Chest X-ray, AP view. Patient: 31 years old, sex F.
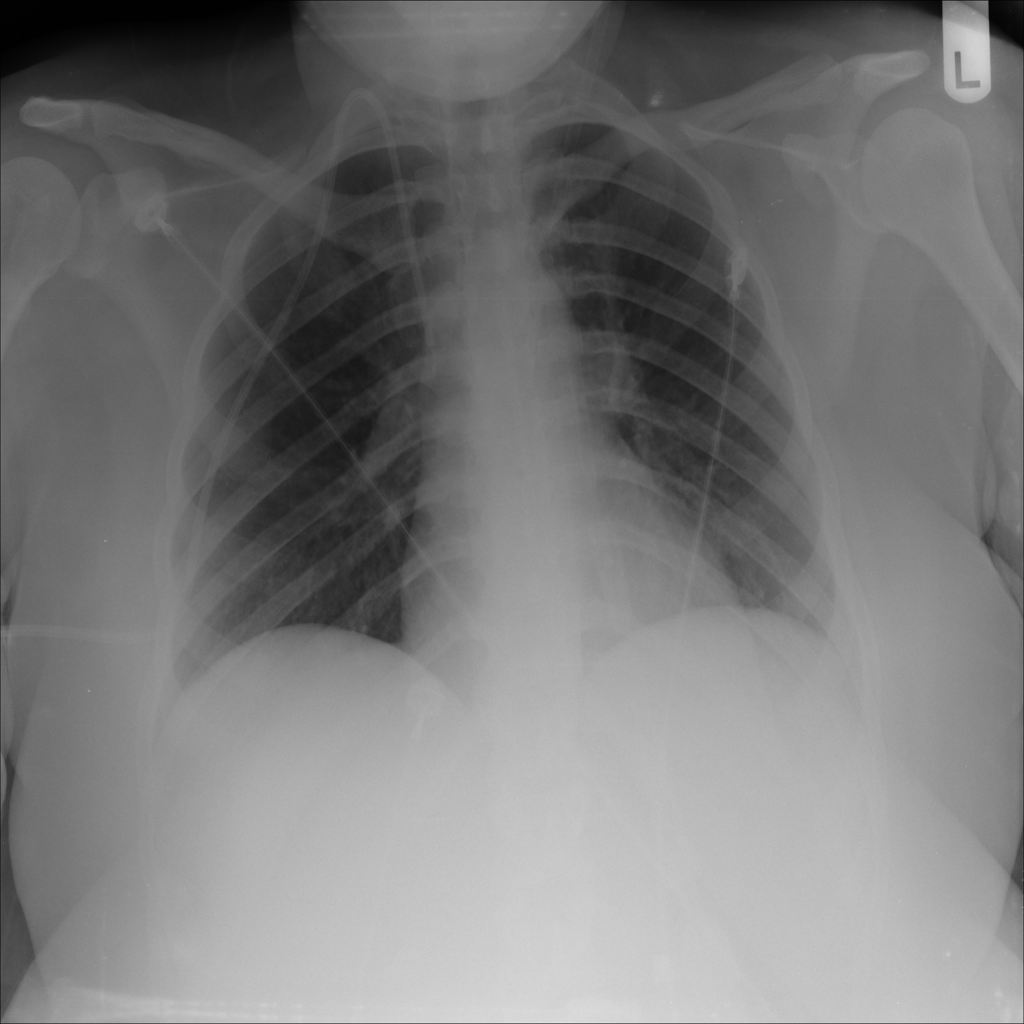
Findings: No Finding